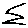
Label: zigzag